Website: walmart
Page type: customer-info-address
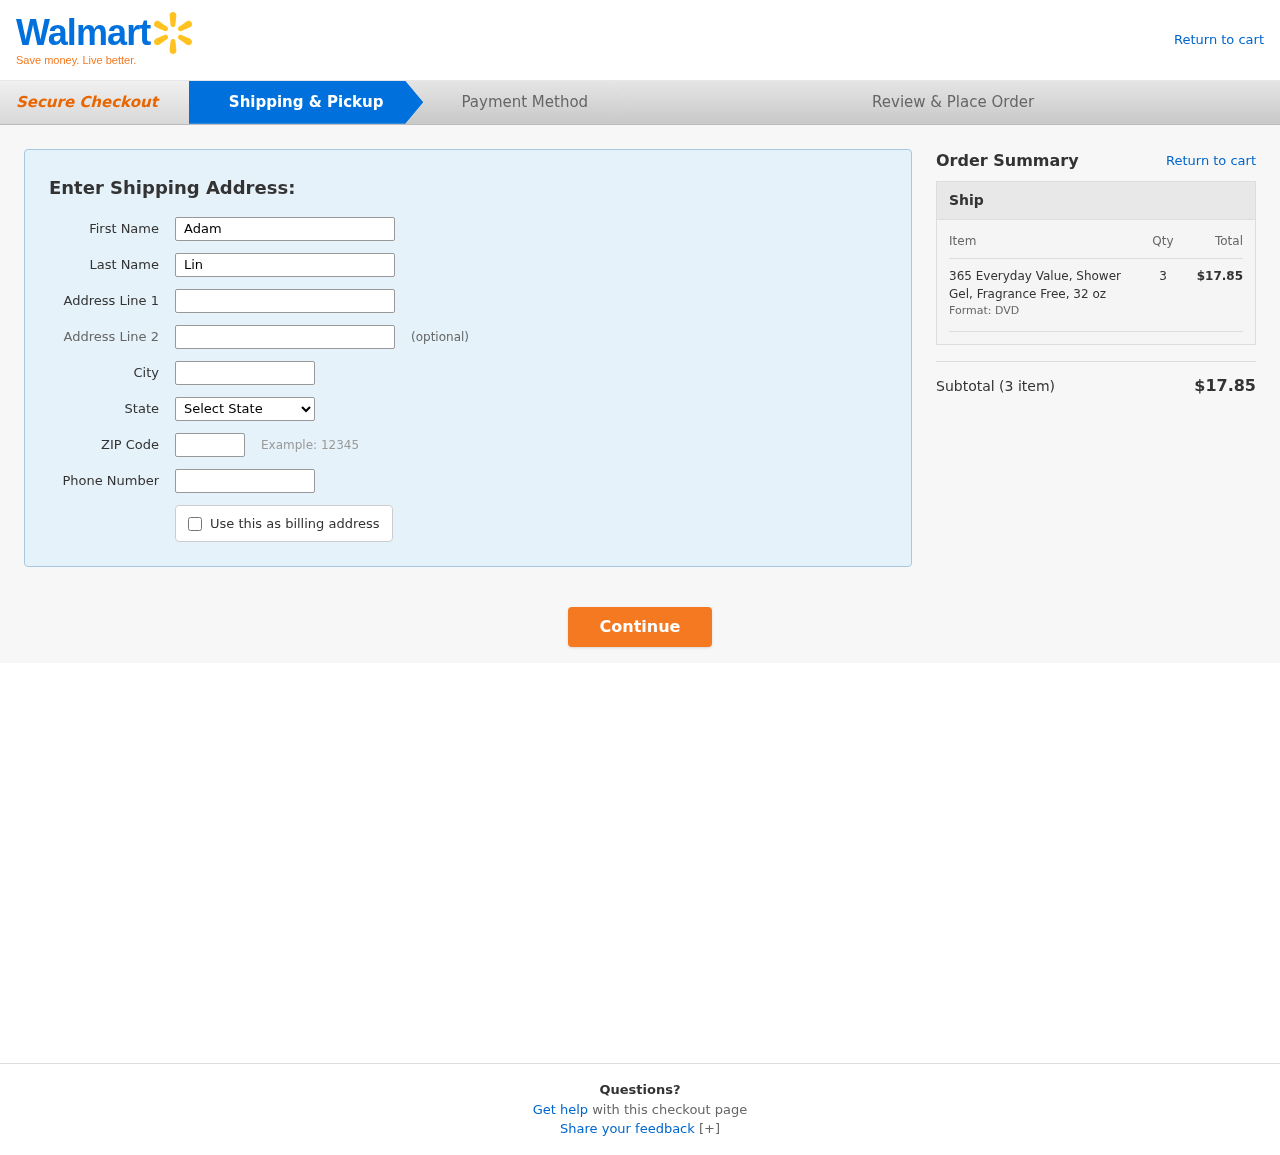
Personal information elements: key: PII_CITY
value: Baileyton
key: PII_FIRSTNAME
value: Adam
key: PII_LASTNAME
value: Lindsey
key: PII_PHONE
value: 5172084790
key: PII_POSTCODE
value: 85837
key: PII_STATE
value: Georgia
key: PII_STREET
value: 362 Roberts Grove
Product elements: key: PRODUCT1_NAME
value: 365 Everyday Value, Shower Gel, Fragrance Free, 32 oz
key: PRODUCT1_QUANTITY
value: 3
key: PRODUCT1_LINE_TOTAL
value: $17.85
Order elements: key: ORDER_NUM_ITEMS
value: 3
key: ORDER_SUBTOTAL
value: $17.85